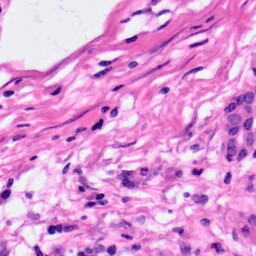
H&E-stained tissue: Pancreatic